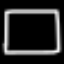
Label: square